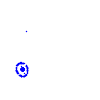
Particle: pion